九年级 · 画法几何学
如图所示的几何体的主视图是（ ）

B.

9. 如图是一个几何体的三视图, 则该几何体的侧面积是 ( )

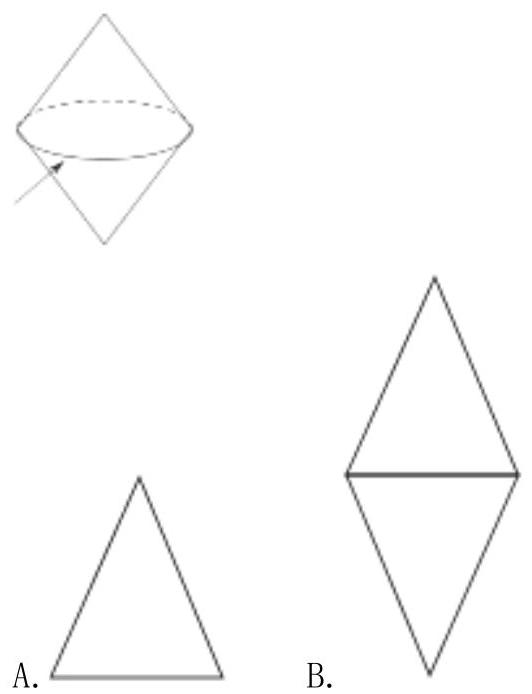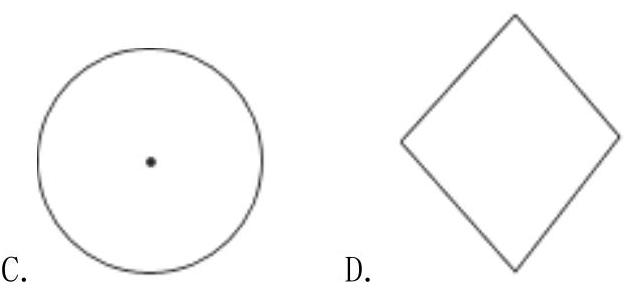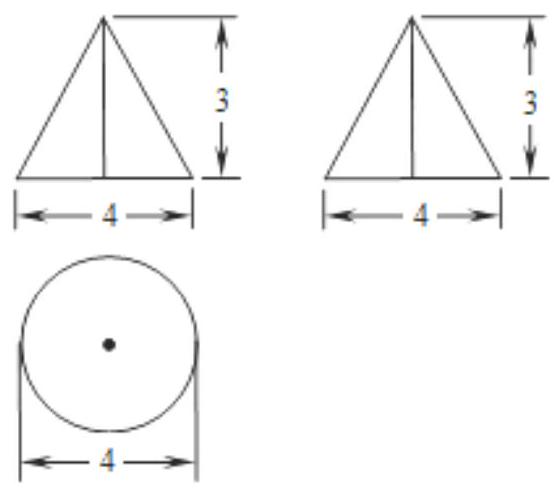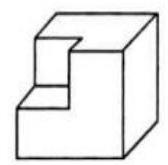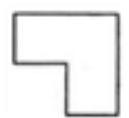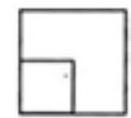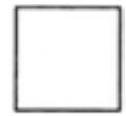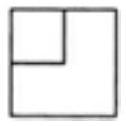
A. $2 \sqrt{13} \pi$
B. $10 \pi$
C. $20 \pi$
D. $4 \sqrt{13} \pi$

10．如图所示该几何体的俯视图是（）

A.

B.

C.

D.

答案: B
解析: $\mathrm{B}$

【解析】主视图是从正面看到的图, 符合的只有选项 B,

故选 B.